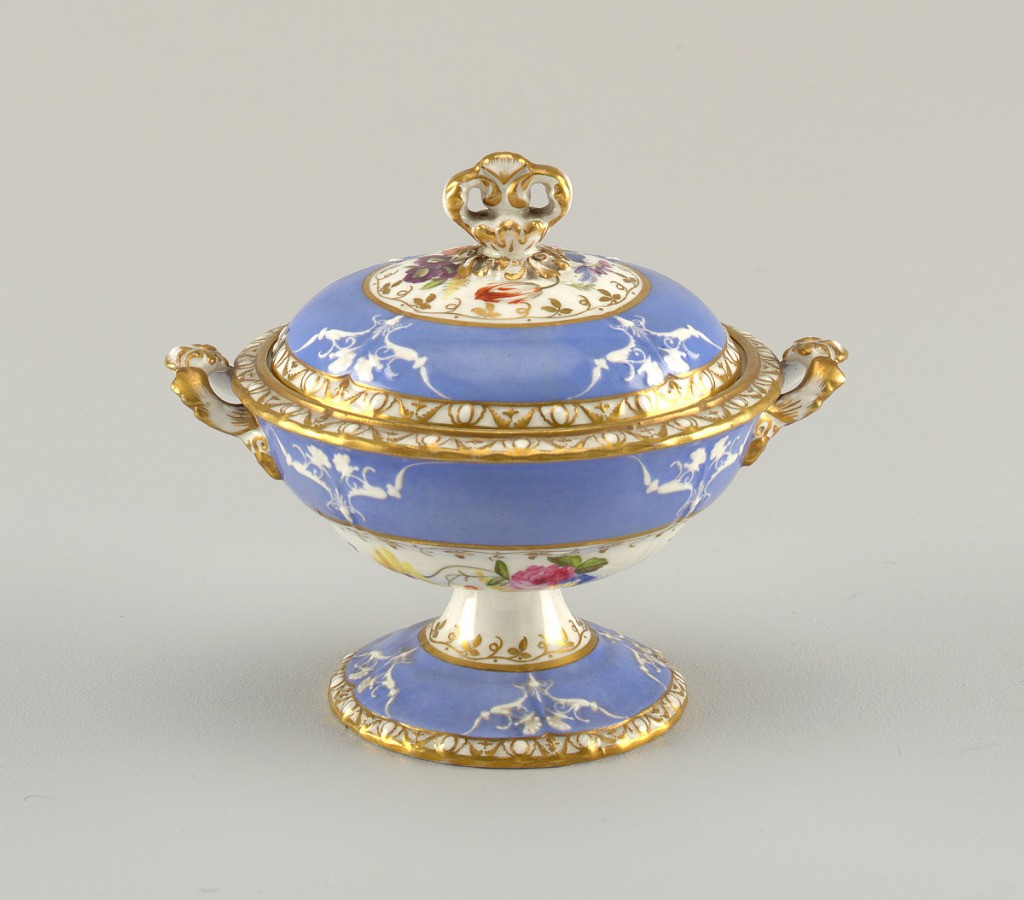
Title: Preserve Tureen with Stand, from a Dessert Service
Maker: Spode Ceramic Works, English, established 1776
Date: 1821–1833
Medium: porcelain (feldspar), vitreous enamel, gold
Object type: tureen and stand
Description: A) Dish on foot, with two scrolled handles. B) Slightly domed lid with foliate symmetrical scroll handle, reserve in edge for ladle. C) Circular tray, with edge extended to form two handles, each pierced by two holes. Decoration same as on 1959-155-1.